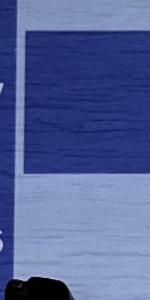
Label: Empty